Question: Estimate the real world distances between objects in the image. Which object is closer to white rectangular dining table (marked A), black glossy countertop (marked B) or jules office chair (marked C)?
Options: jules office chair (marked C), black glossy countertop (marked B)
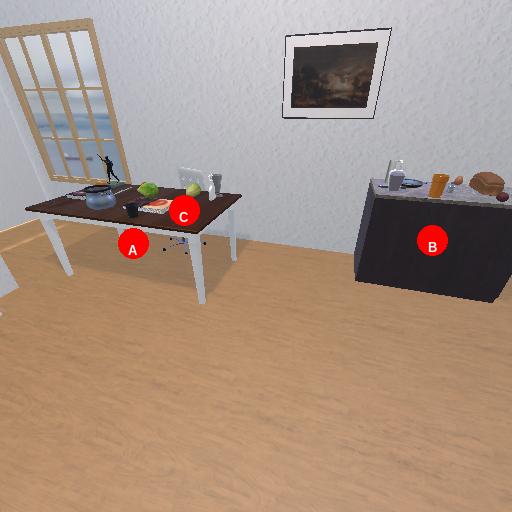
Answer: jules office chair (marked C)